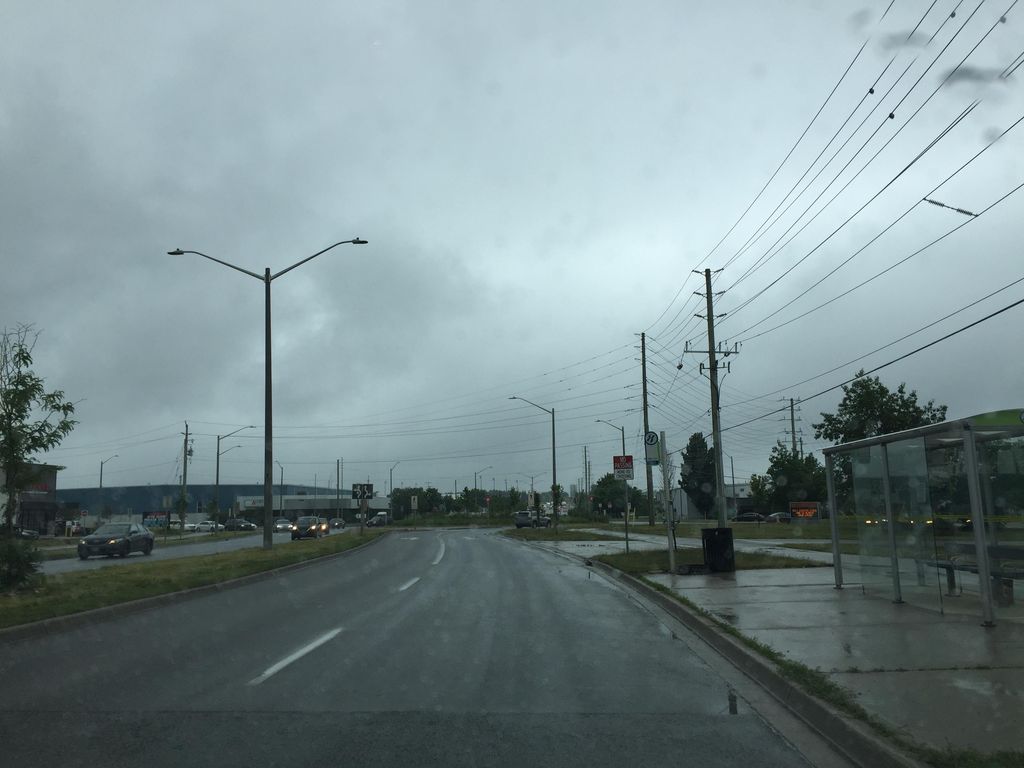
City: kitchener-waterloo